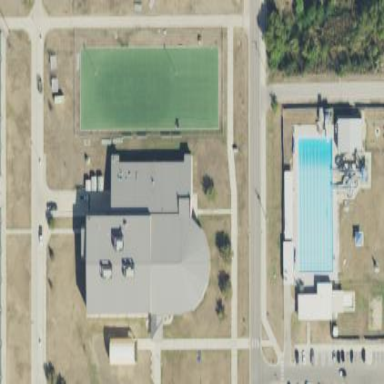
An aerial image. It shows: Building that houses fitness center.